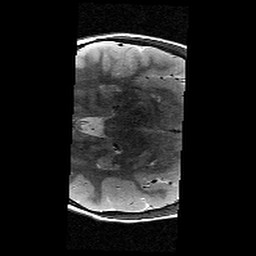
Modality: T2w
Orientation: axial
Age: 9
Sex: female
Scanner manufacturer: siemens
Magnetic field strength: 3 T
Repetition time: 9.23 s
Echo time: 0.067 s